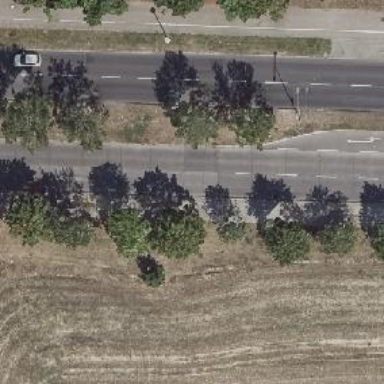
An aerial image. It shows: Avenue lined with broadleaved deciduous trees.